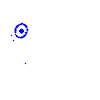
Particle: pion